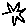
Label: star